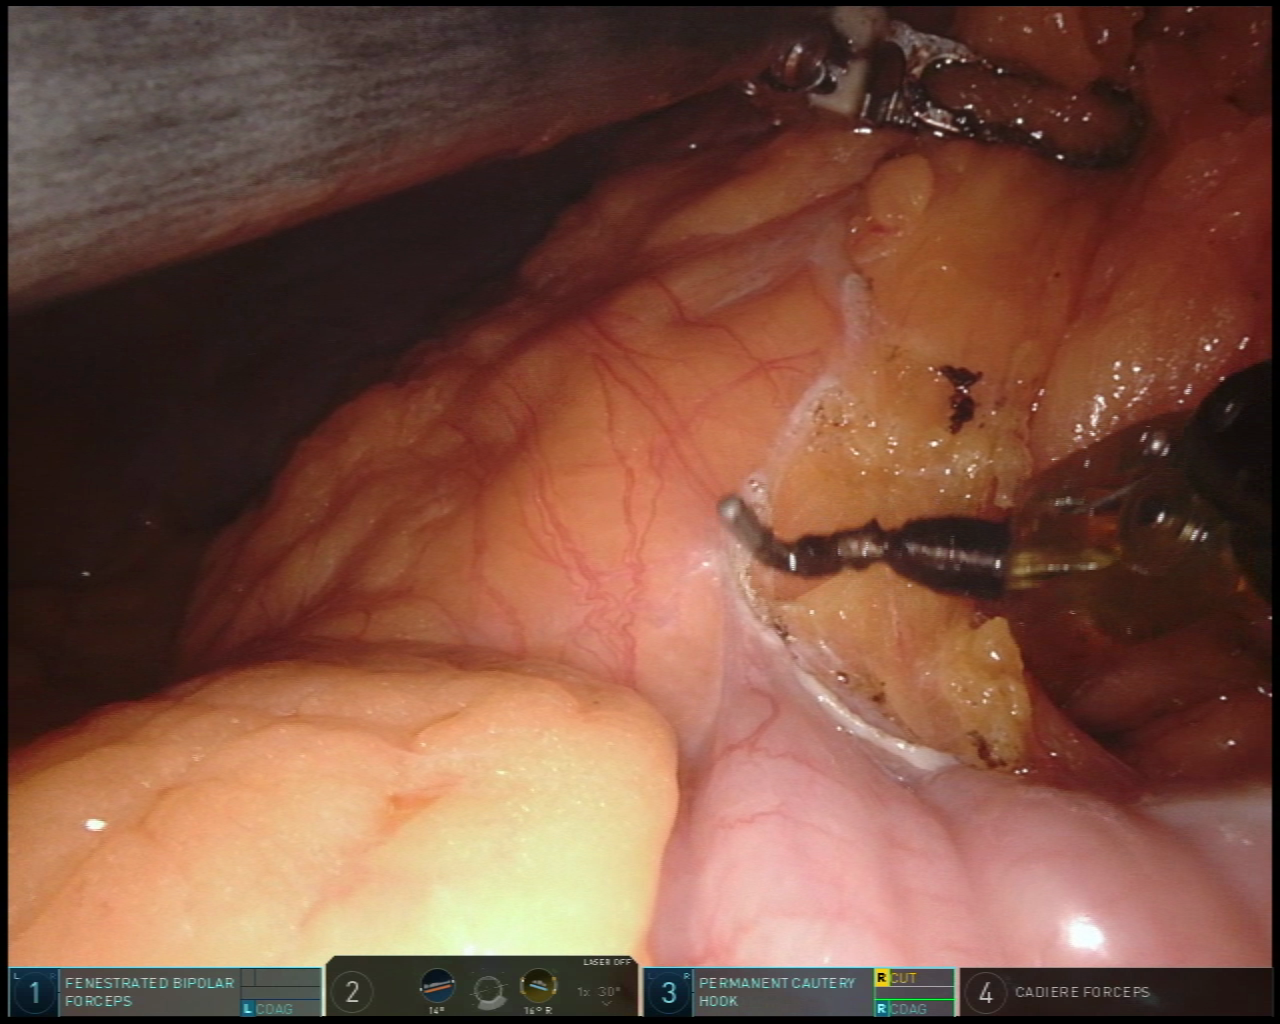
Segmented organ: colon
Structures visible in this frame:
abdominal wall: no
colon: yes
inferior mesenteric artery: no
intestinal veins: no
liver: no
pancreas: no
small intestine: no
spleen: no
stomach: no
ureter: no
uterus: no
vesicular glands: no